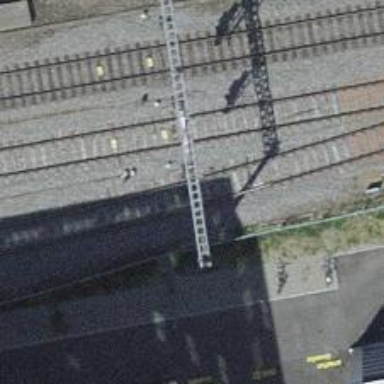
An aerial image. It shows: Railway signal.